Question: I have a DropDownList in my aspx file like this:
'''
<asp:DropDownList runat="server" ID="MaxRec">
<asp:ListItem>10</asp:ListItem>
<asp:ListItem>50</asp:ListItem>
<asp:ListItem>100</asp:ListItem>
<asp:ListItem>150</asp:ListItem>
<asp:ListItem Selected="True">200</asp:ListItem>
</asp:DropDownList>
'''
In Chrome it renders like this:

How can i set the alignment on all ListItems to be to the right so that values are properly aligned?
I tried setting style="text-align:right" on the DropDownList and on the ListItems but it doesn't have any effect.
I need a solution that also works on .
Thanks for replies!
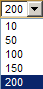
Answer: Adding the following style will align the numbers as required but will move the drop down arrow to the left instead of the right.
Other than using this I assume the inability to right align select options may be a limitation in Chrome.
'''
.drop-down-list
{
direction: rtl;
}
'''